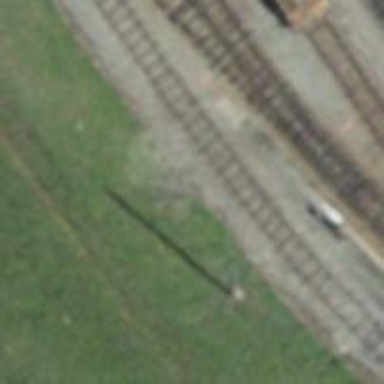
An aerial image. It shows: Narrow-gauge railway yard with electrified contact lines.